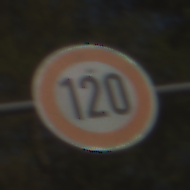
Verkehrszeichen: Geschwindigkeit120
Umgebung: Outdoor, Nature
Tageszeit: MorningAfternoon
Wetter: PartlyCloudy
Licht: Natural
Jahreszeit: NotSpecified
Kontrast: HighContrast